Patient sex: F
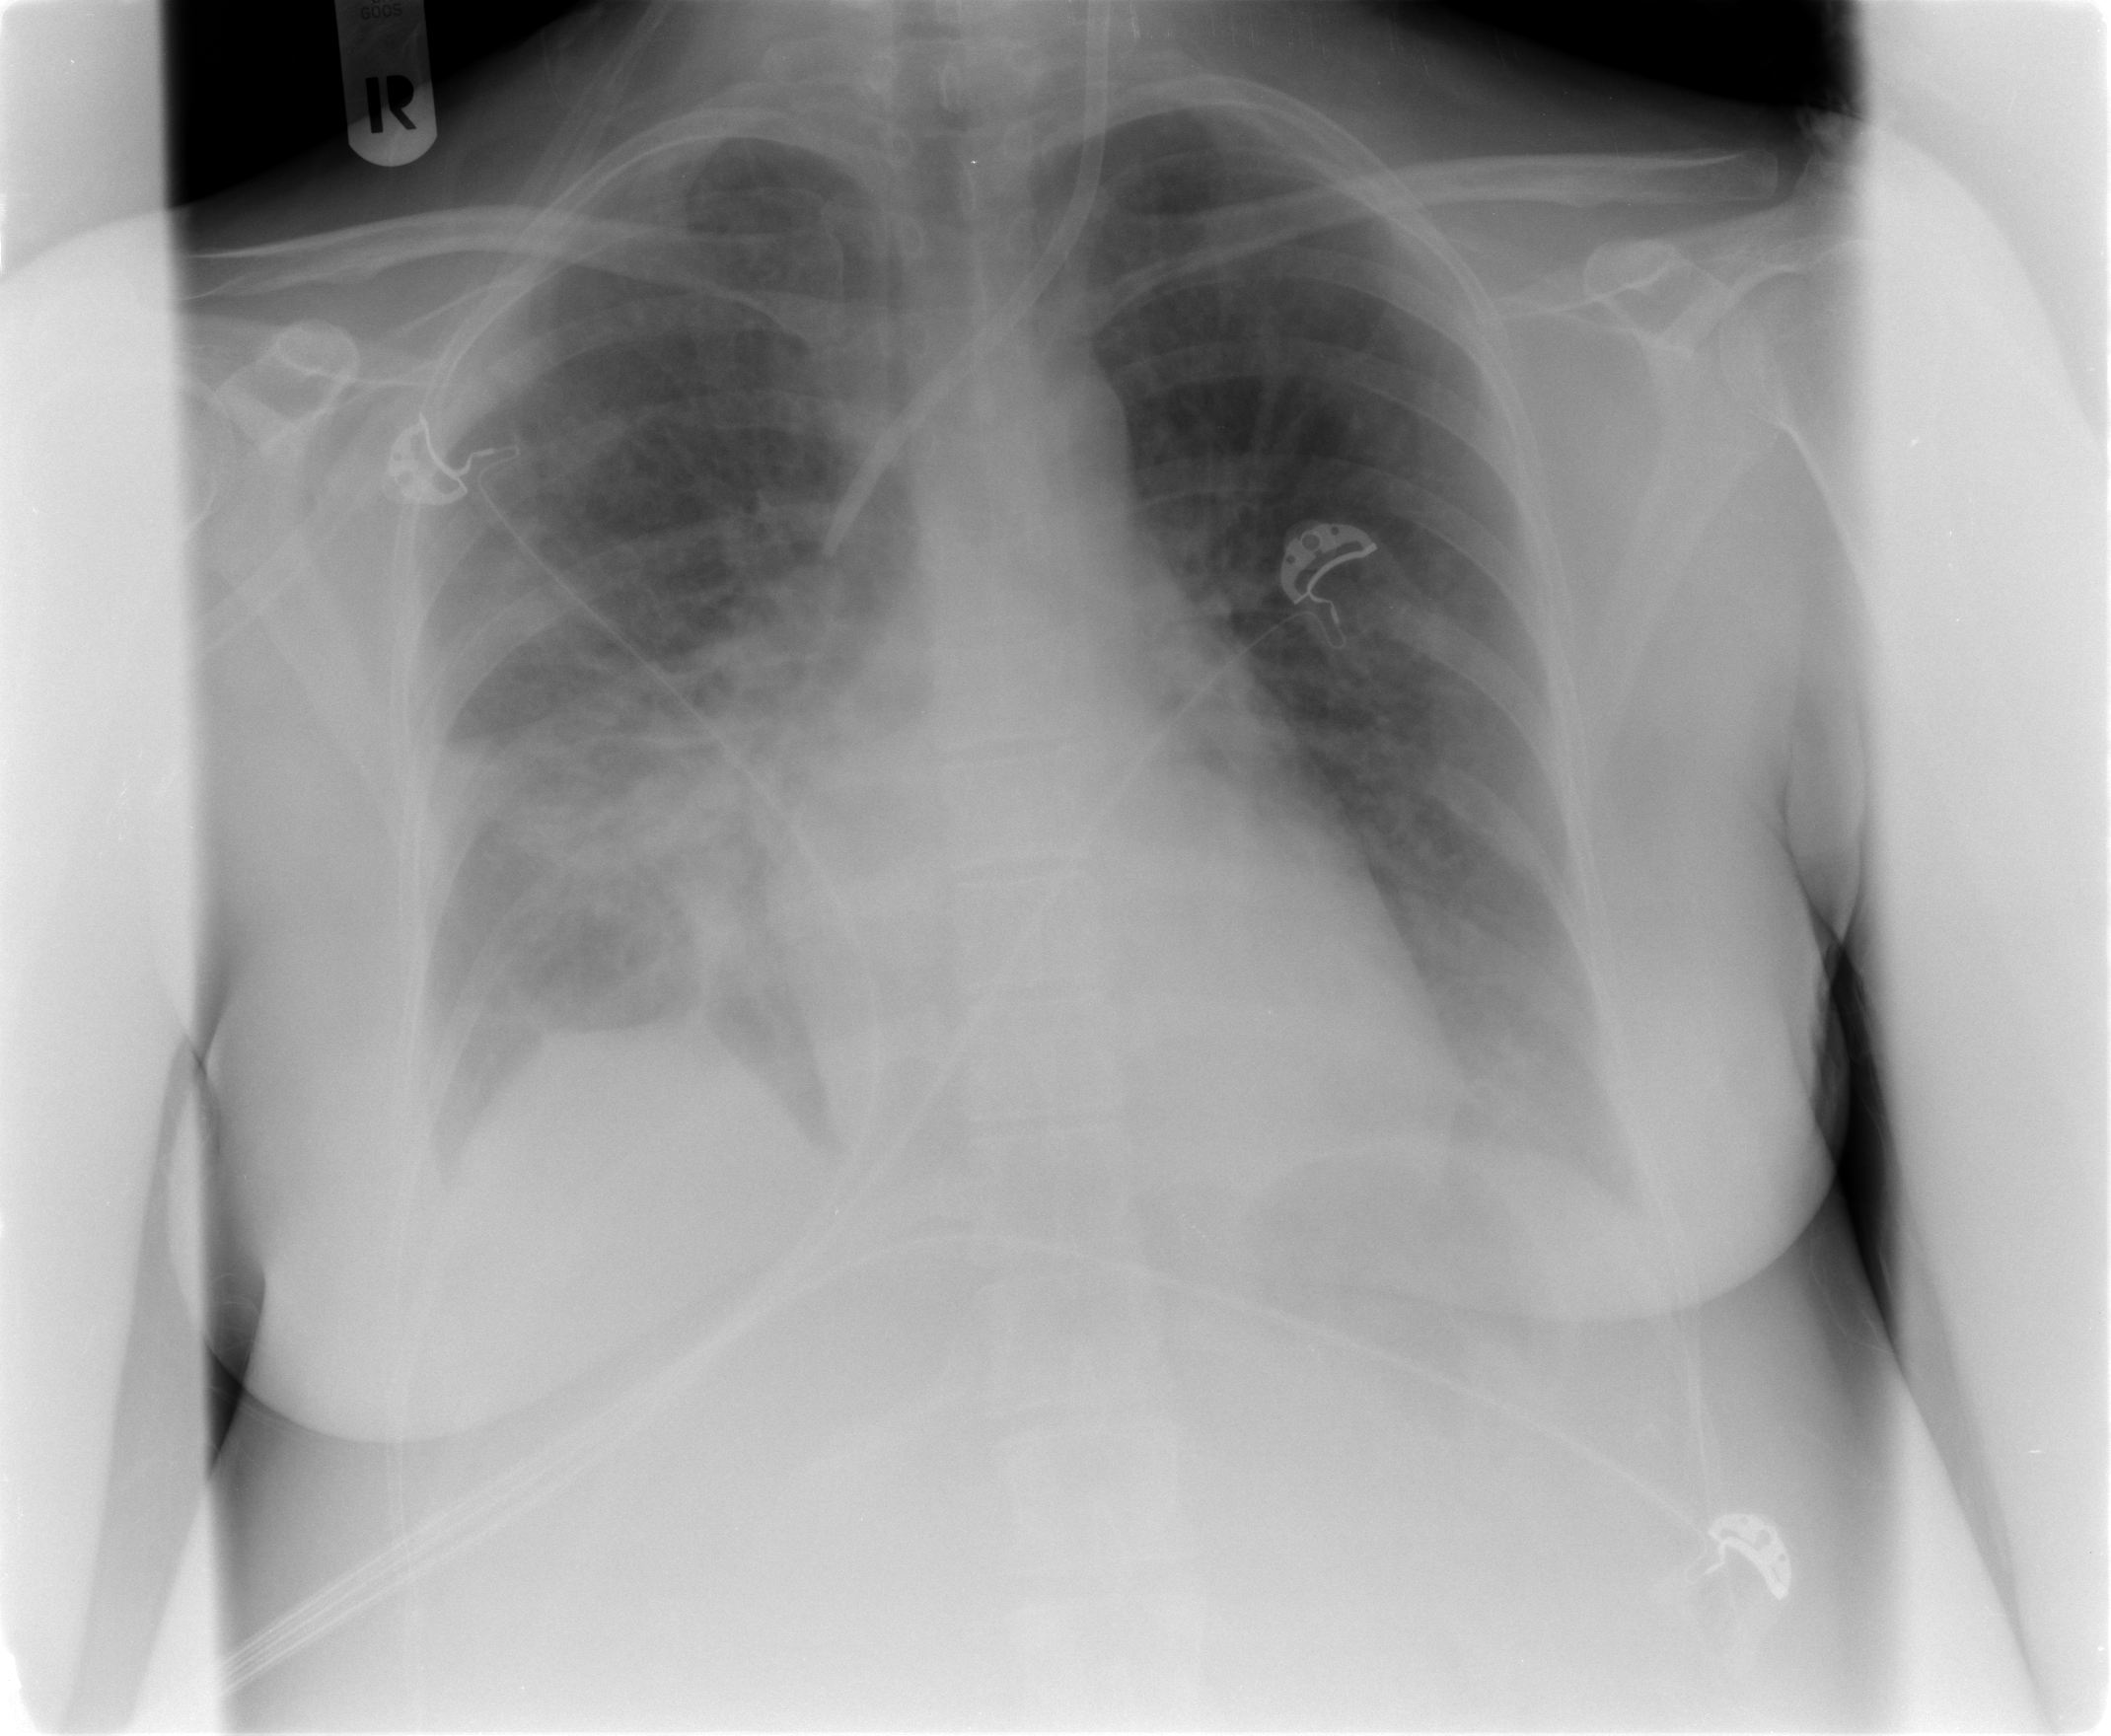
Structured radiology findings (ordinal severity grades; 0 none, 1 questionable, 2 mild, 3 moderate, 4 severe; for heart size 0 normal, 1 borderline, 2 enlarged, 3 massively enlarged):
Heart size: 0
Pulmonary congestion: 0
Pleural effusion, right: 2
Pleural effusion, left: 1
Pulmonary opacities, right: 3
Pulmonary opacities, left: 0
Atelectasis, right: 2
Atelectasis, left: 2